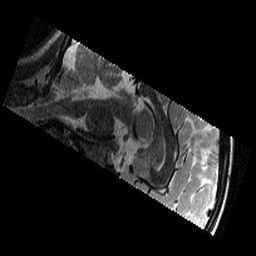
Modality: T2w
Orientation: sagittal
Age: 9
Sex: male
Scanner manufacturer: siemens
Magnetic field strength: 3 T
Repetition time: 9.23 s
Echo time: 0.067 s